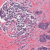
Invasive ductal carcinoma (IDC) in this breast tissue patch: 1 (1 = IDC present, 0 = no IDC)